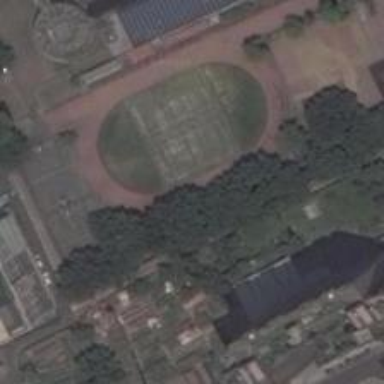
There are dense woods in the one side of the playground .